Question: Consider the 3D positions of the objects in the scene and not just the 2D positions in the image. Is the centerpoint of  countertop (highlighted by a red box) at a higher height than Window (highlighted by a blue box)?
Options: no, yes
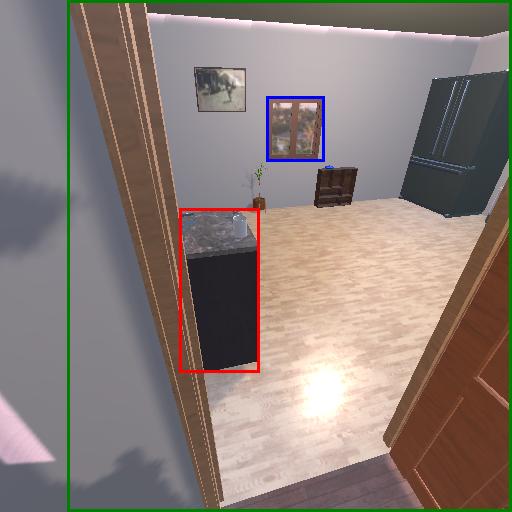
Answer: no